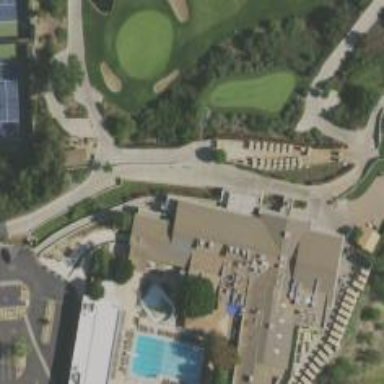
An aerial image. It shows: Building located at golf course.